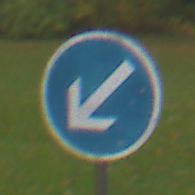
Verkehrszeichen: VorgeschriebeneVorbeifahrtLinks
Umgebung: Outdoor, Nature
Tageszeit: Midday
Wetter: Overcast
Licht: Natural
Jahreszeit: Autumn
Kontrast: LowContrast